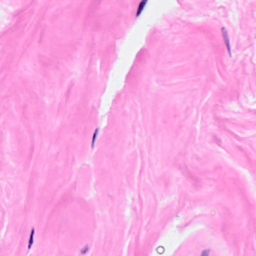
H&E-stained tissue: Breast